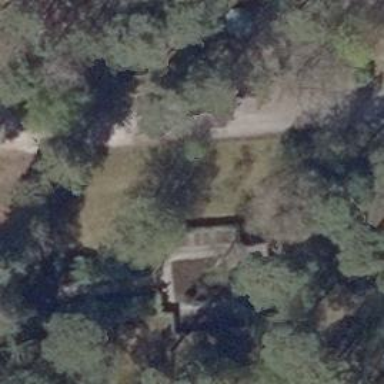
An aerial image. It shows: Historic tomb in cemetery.